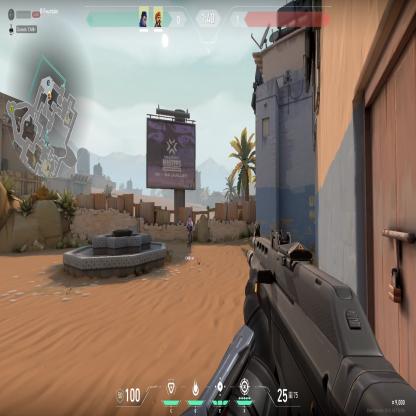
Label: teammate